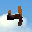
Label: 4